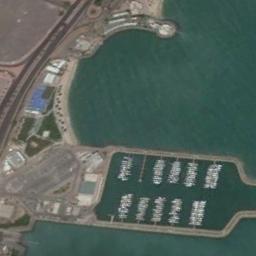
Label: harbor